Question: Question:
1) What's the maximum value for major and minor for iBeacon transmitter?
2) I'm using only one UUID, is there a limit for startRangingBeaconsInRegion to detect the major and minor value?

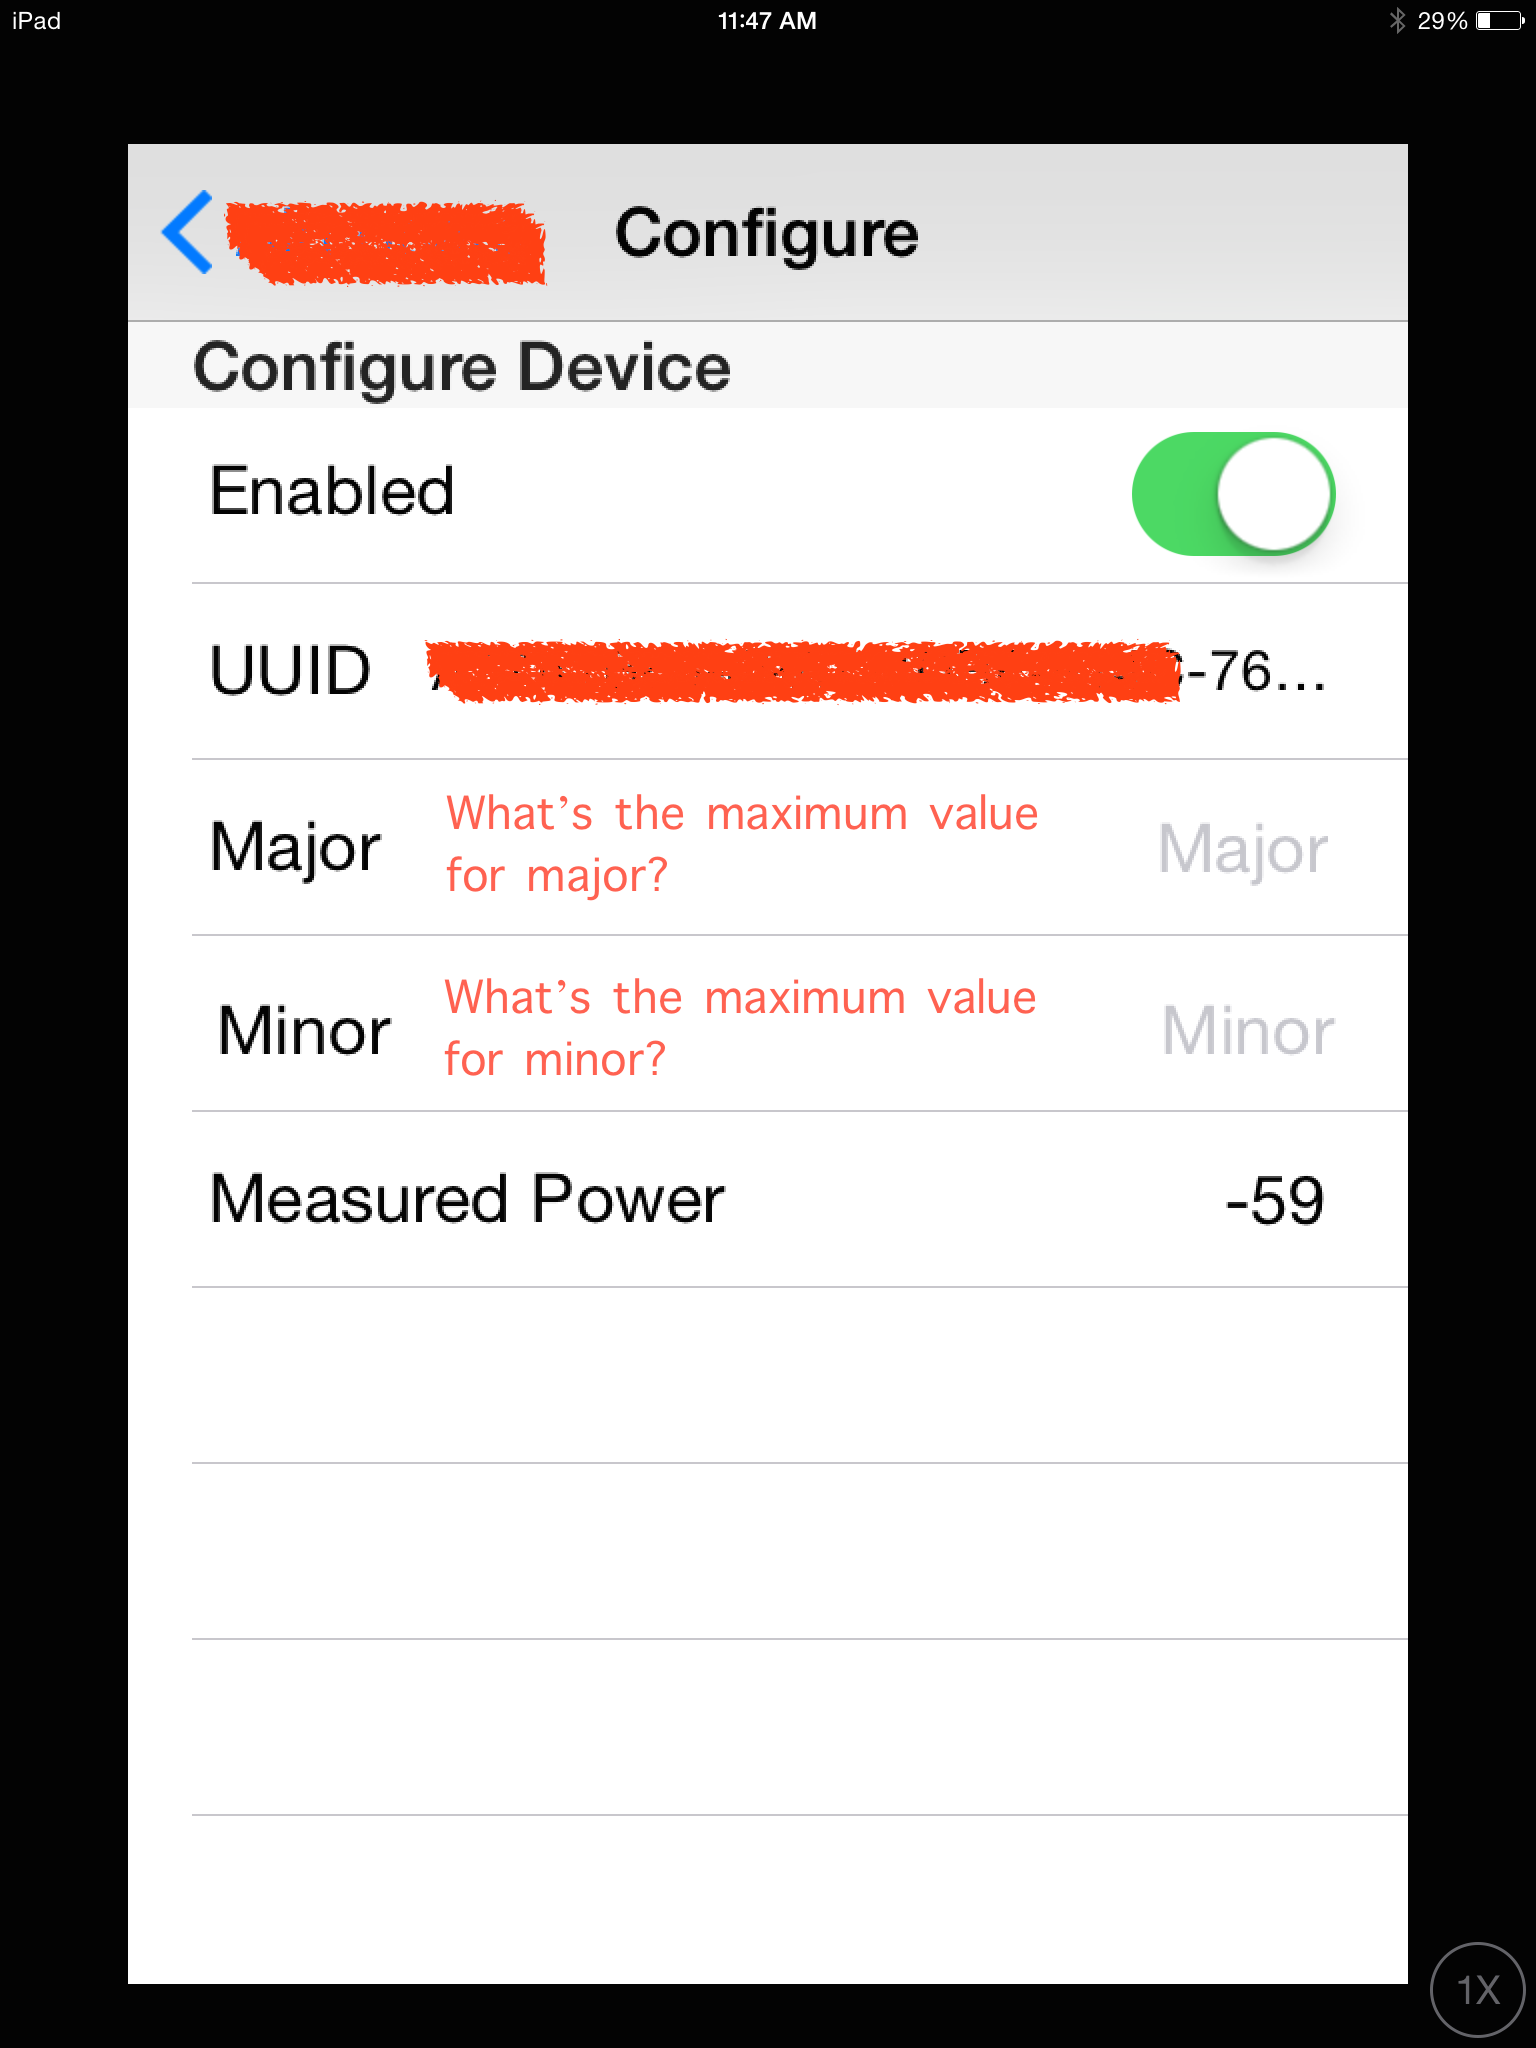
Answer: Both Major and Minor is 16bits. So the maximum major/minor is 65535.